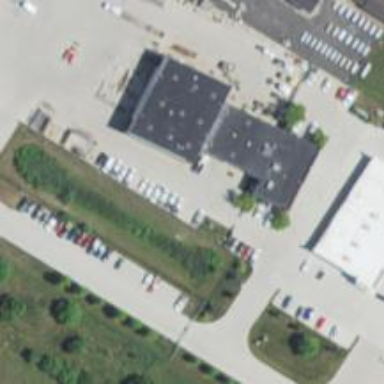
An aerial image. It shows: Industrial building.